Question: I have a spinner that is populated by values from a string array. I can get the value perfectly from the spinner through LogCat, but when I try get the value inside my inner class which holds an onClick method, LogCat doesn't show the value, or any message at all. I'm trying to add the value from the spinner to my helper, but it comes back with a NullPointerException. I'm not quite sure why, I've provided a LogCat screenshot and the code I'm using below. All help is greatly appreciated!

'''
package com.example.weatherapplication;
import android.app.Activity;
import android.os.Bundle;
import android.util.Log;
import android.view.View;
import android.view.View.OnClickListener;
import android.widget.AdapterView;
import android.widget.ArrayAdapter;
import android.widget.Button;
import android.widget.EditText;
import android.widget.Spinner;
import android.widget.Toast;
public class AddCity extends Activity {
EditText name, country;
Button add;
String textSpin;
Spinner sp;
// ISOCodes - this took forever!
String[] ISOCODES = new String[] { "GB", "US" };
@Override
protected void onCreate(Bundle savedInstanceState) {
super.onCreate(savedInstanceState);
setContentView(R.layout.addcity);
name = (EditText) findViewById(R.id.name);
add = (Button) findViewById(R.id.add);
sp = (Spinner) findViewById(R.id.countryList);
// populate spinner with ISOCODES
sp.setAdapter(new ArrayAdapter<String>(this,
android.R.layout.simple_spinner_item, ISOCODES));
textSpin = sp.getSelectedItem().toString();
add.setOnClickListener(new OnClickListener() {
@Override
public void onClick(View v) {
if (name.getText().toString().matches("") || country.getText().toString().matches("")) {
Toast.makeText(AddCity.this , "Field can't be empty" , Toast.LENGTH_SHORT).show();
} else {
DataBaseHelper helper = new DataBaseHelper(AddCity.this);
helper.openDataBase();
Log.w("Spinner value two:", textSpin);
helper.insert(name.getText().toString(), textSpin, R.drawable.red_bg);
helper.close();
finish();
}
}
});
}
}
'''
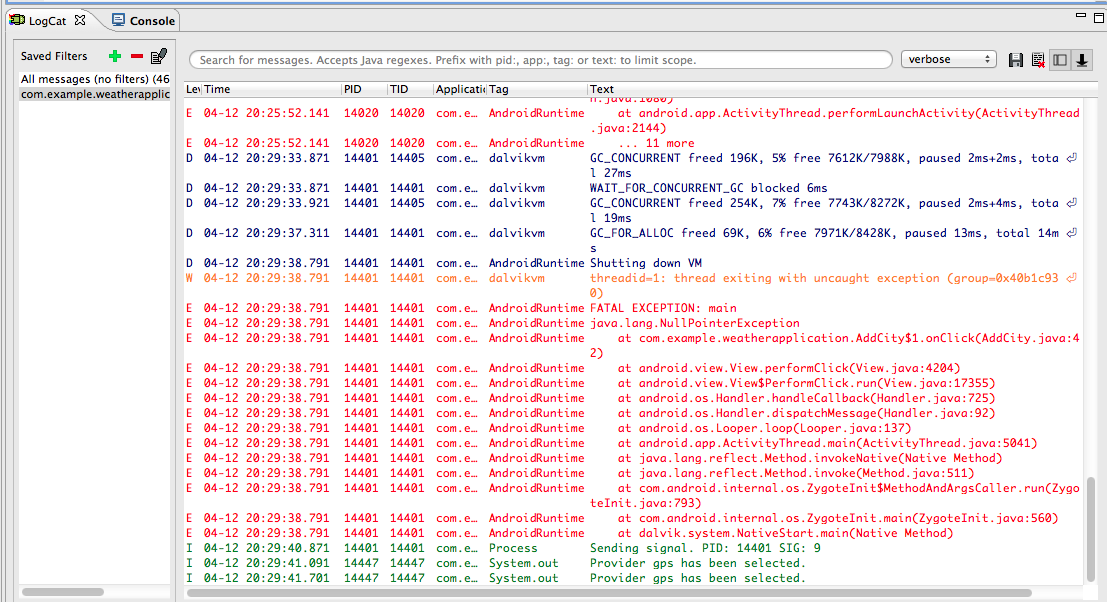
Answer: You need to initialize 'country'
'''
name = (EditText) findViewById(R.id.name);
add = (Button) findViewById(R.id.add);
sp = (Spinner) findViewById(R.id.countryList);
country = (/* Appropriate Cast */)findViewById(/* Appropriate resource ID */)
'''